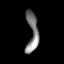
Tissue: lung
Cell type: Others
Senescence score: 0.5815
Nuclear area (px): 438
Mean DAPI intensity: 124.916